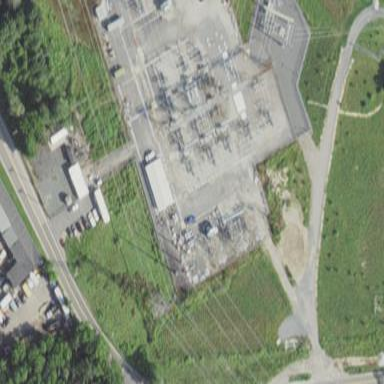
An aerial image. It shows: Fence surrounds transmission level power substation.